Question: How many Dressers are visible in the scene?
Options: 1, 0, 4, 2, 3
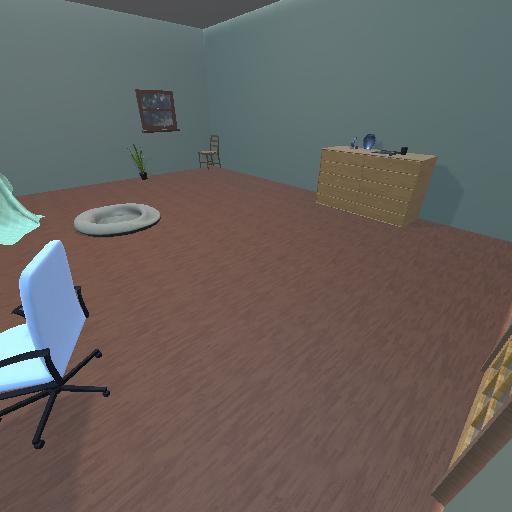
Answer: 1